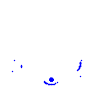
Particle: pion